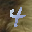
Label: 4